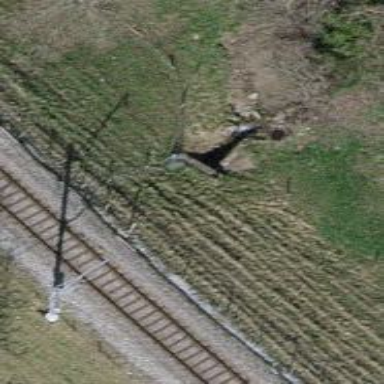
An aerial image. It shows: Culvert tunnel.